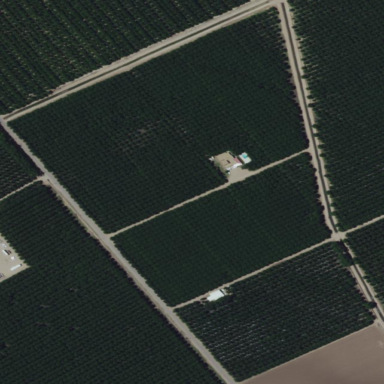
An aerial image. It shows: Orchard.